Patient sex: M
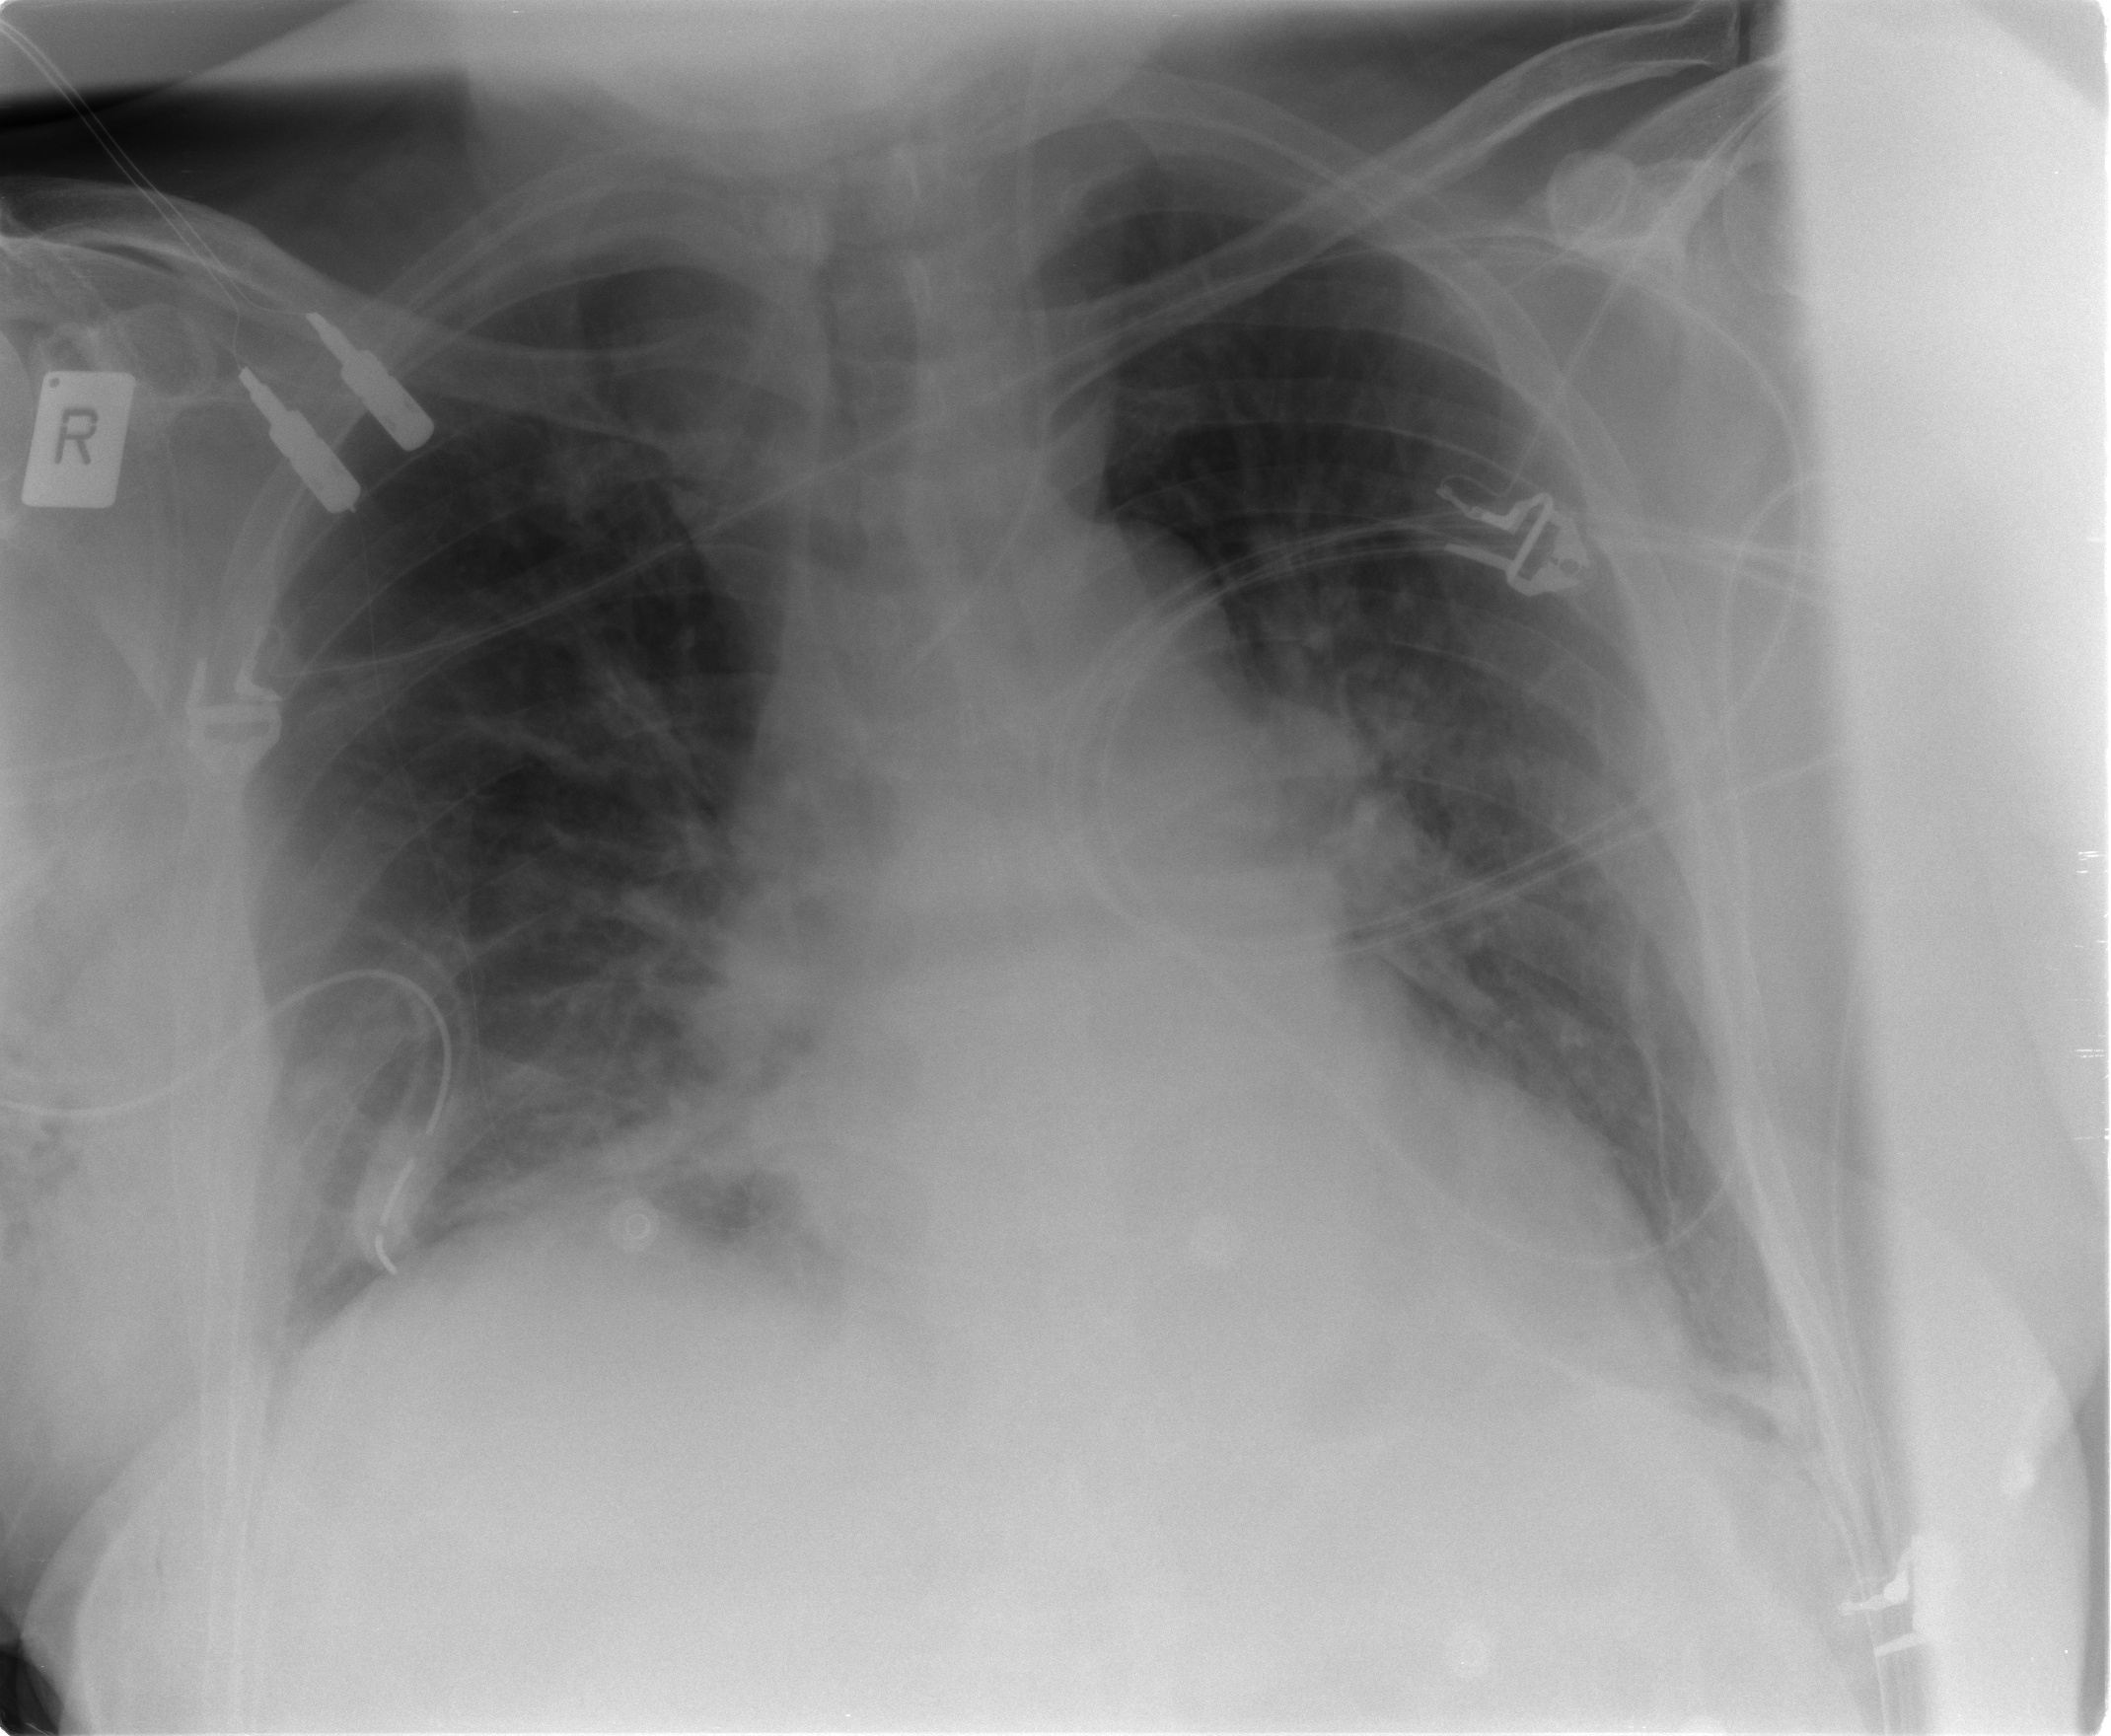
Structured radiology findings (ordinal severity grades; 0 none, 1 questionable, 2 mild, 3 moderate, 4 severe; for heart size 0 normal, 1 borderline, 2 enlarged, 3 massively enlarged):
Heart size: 0
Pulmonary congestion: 0
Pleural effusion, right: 0
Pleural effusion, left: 0
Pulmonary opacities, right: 0
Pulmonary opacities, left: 0
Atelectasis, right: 2
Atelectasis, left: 1